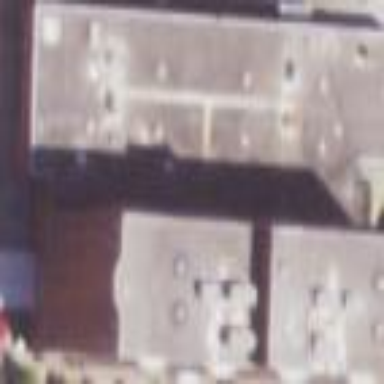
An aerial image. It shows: Hotel building.